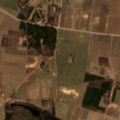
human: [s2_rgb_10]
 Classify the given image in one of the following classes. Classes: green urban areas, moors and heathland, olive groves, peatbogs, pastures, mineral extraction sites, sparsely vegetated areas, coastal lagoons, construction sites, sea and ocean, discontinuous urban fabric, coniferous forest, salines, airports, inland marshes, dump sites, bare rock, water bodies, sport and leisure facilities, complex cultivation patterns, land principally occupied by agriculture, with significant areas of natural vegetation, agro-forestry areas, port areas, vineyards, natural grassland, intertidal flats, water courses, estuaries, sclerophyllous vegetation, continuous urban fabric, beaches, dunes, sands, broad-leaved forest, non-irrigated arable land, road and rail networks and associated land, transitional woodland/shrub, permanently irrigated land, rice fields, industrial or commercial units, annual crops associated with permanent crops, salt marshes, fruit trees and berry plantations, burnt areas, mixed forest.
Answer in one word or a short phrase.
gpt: non-irrigated arable land, complex cultivation patterns, transitional woodland/shrub